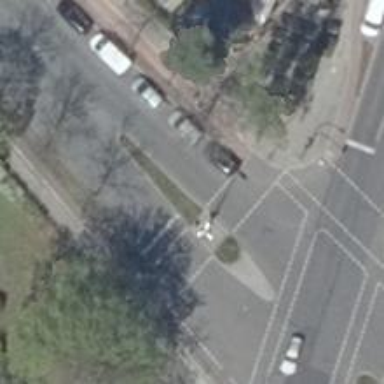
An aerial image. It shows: Road with traffic signals controlling the flow of traffic.